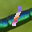
Label: 1